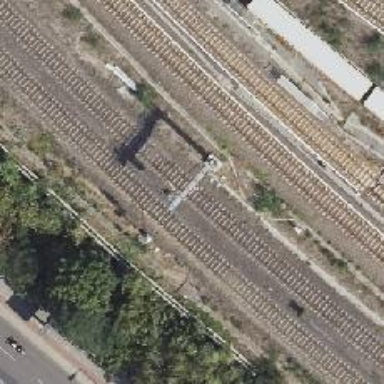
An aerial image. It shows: Railway signal.